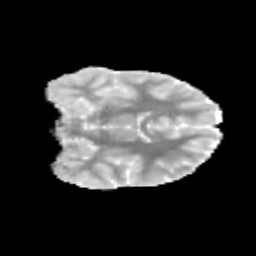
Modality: MD
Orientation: coronal
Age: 9
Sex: female
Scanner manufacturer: siemens
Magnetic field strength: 3 T
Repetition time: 3.8 s
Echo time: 0.07 s